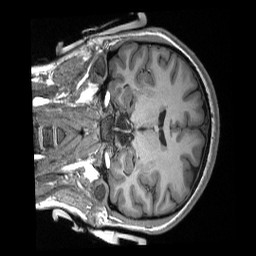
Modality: T1w
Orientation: coronal
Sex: female
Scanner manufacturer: siemens
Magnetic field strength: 3 T
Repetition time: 2.3 s
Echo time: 0.00308 s